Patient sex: M
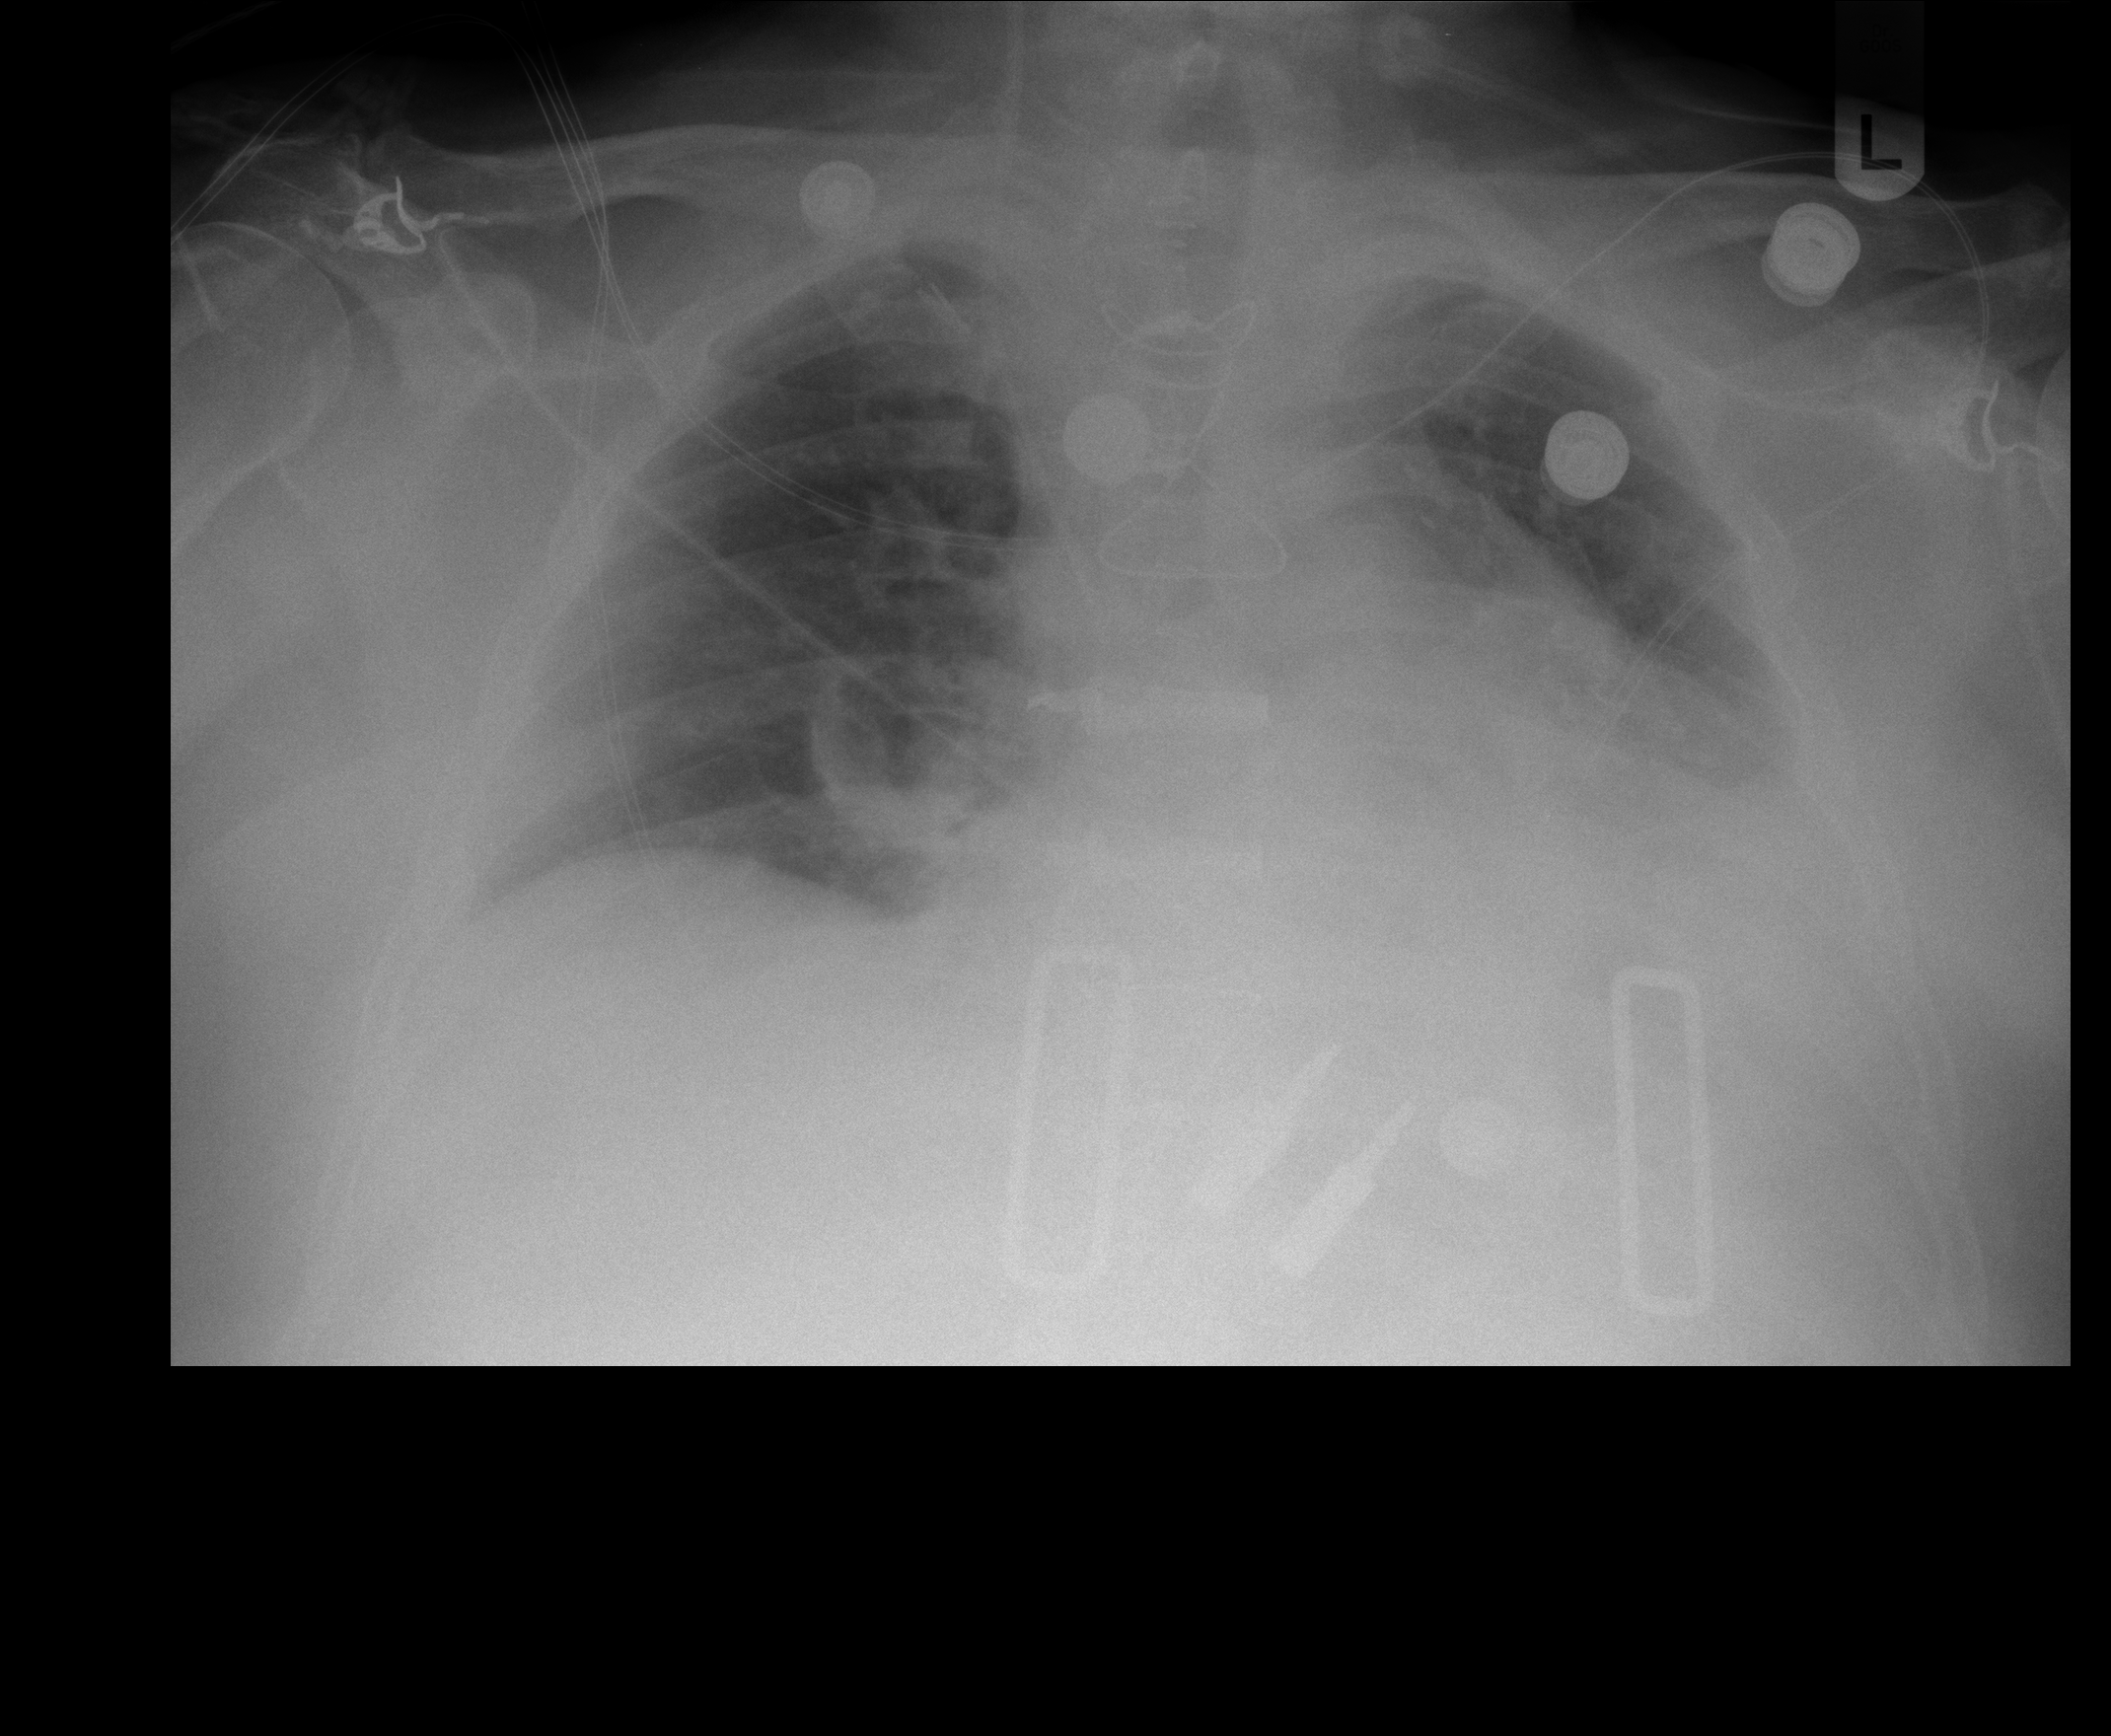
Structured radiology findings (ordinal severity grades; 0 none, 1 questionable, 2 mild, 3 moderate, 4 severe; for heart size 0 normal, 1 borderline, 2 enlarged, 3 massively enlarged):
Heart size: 2
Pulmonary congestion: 2
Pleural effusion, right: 0
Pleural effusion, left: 2
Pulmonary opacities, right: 2
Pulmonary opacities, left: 0
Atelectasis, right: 2
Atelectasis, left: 3